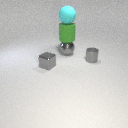
small gray metal cube to the left of small gray metal cylinder